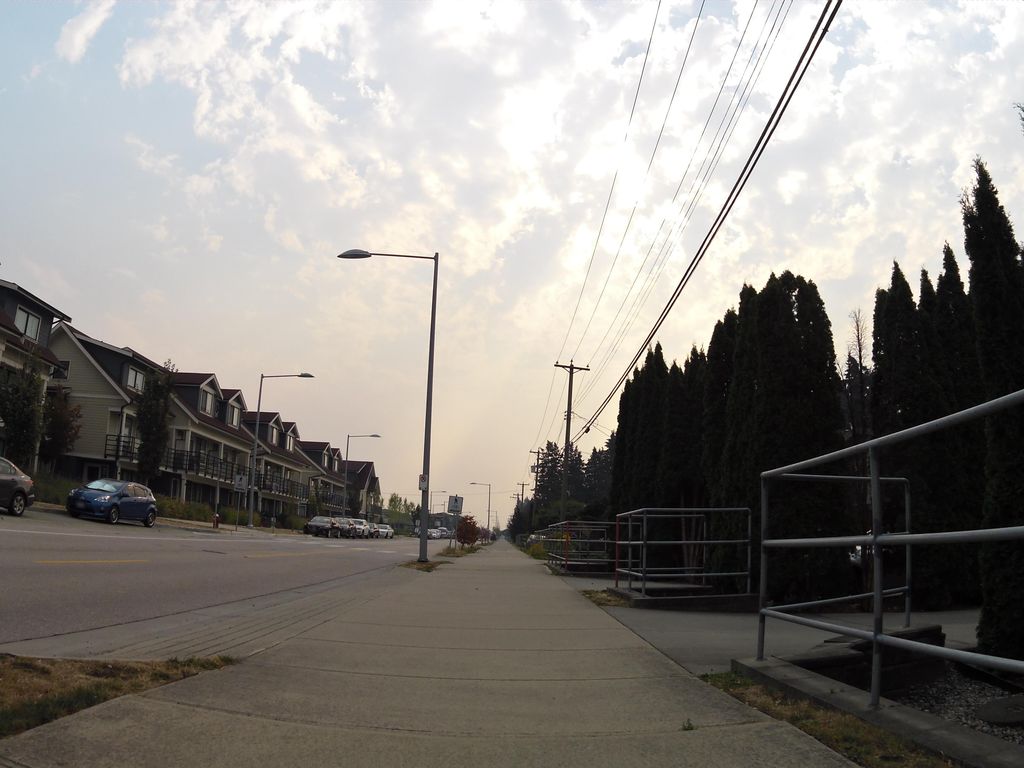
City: vancouver